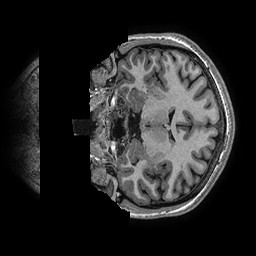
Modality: T1w
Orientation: coronal
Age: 22
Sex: female
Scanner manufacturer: ge
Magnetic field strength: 3 T
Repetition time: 0.006952 s
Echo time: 0.00292 s